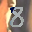
Label: 8